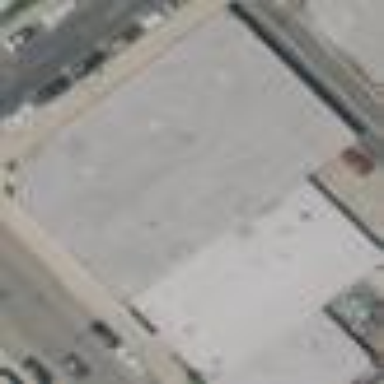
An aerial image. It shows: Industrial building.